Question: We have a situation where two web applications are working on the same database. They are both using TransactionScope (in c#) to encapsulate an importing routine.
We are getting a deadlock from two statements inside each of the transactionscopes. The first one is:
'''
DELETE FROM Period WHERE CompanyId = 72
'''
and the second is:
'''
insert bulk Amount ([AccountId] Int, [PeriodId] Int, [Value] Decimal(18,2)) with (CHECK_CONSTRAINTS)
'''
It's the first statement that is getting killed. Can anyone suggest how to get around this deadlock?
A few other points of interest:
- - - - - -
The database structure is:
Id
Id,CompanyId
Id
PeriodId,AccountId,Value
There is a CASCADE DELETE in place between Company and Period, Period and Amount, Company and Account.
'''
<deadlock-list>
<deadlock victim="process7373048">
<process-list>
<process id="process7373048" taskpriority="0" logused="53608" waitresource="KEY: 5:72057594040811520 (55caf8cfebcf)" waittime="262" ownerId="21707350" transactionname="user_transaction" lasttranstarted="2011-11-11T14:26:47.660" XDES="0x72af950" lockMode="U" schedulerid="1" kpid="1212" status="suspended" spid="57" sbid="2" ecid="0" priority="0" trancount="2" lastbatchstarted="2011-11-11T14:26:49.273" lastbatchcompleted="2011-11-11T14:26:49.273" clientapp=".Net SqlClient Data Provider" hostname="Fathom-1" hostpid="3396" loginname="fathom_WebUser" isolationlevel="read committed (2)" xactid="21707350" currentdb="5" lockTimeout="<PHONE>" clientoption1="671088672" clientoption2="128056">
<executionStack>
<frame procname="adhoc" line="1" sqlhandle="0x02000000bbf5661cad04d2a71e72d51fe7835afad57a3259">
DELETE FROM Period WHERE CompanyId = 105 AND Type = 7 AND DateRangeId IN (
SELECT Id
FROM DateRange
WHERE Start &gt;= &apos;20110101 00:00:00&apos;) </frame>
</executionStack>
<inputbuf>
DELETE FROM Period WHERE CompanyId = 105 AND Type = 7 AND DateRangeId IN (
SELECT Id
FROM DateRange
WHERE Start &gt;= &apos;20110101 00:00:00&apos;) </inputbuf>
</process>
<process id="process2c37e508" taskpriority="0" logused="570716" waitresource="KEY: 5:72057594040352768 (a559124170e7)" waittime="1330" ownerId="21707151" transactionname="user_transaction" lasttranstarted="2011-11-11T14:26:46.640" XDES="0x7207950" lockMode="S" schedulerid="1" kpid="3068" status="suspended" spid="58" sbid="2" ecid="0" priority="0" trancount="2" lastbatchstarted="2011-11-11T14:26:48.203" lastbatchcompleted="2011-11-11T14:26:48.203" clientapp=".Net SqlClient Data Provider" hostname="Fathom-1" hostpid="3396" loginname="fathom_WebUser" isolationlevel="read committed (2)" xactid="21707151" currentdb="5" lockTimeout="<PHONE>" clientoption1="671088672" clientoption2="128056">
<executionStack>
<frame procname="adhoc" line="1" sqlhandle="0x020000001672aa048fceb23bce7f8c54178cbbe497dba1a6">
insert bulk Amount ([AccountId] Int, [PeriodId] Int, [Value] Decimal(18,2)) with (CHECK_CONSTRAINTS) </frame>
</executionStack>
<inputbuf>
insert bulk Amount ([AccountId] Int, [PeriodId] Int, [Value] Decimal(18,2)) with (CHECK_CONSTRAINTS) </inputbuf>
</process>
</process-list>
<resource-list>
<keylock hobtid="72057594040811520" dbid="5" objectname="fathom.dbo.Period" indexname="PK_Period" id="lock2ab24500" mode="X" associatedObjectId="72057594040811520">
<owner-list>
<owner id="process2c37e508" mode="X"/>
</owner-list>
<waiter-list>
<waiter id="process7373048" mode="U" requestType="wait"/>
</waiter-list>
</keylock>
<keylock hobtid="72057594040352768" dbid="5" objectname="fathom.dbo.Account" indexname="PK_Account" id="lock1ce65980" mode="X" associatedObjectId="72057594040352768">
<owner-list>
<owner id="process7373048" mode="X"/>
</owner-list>
<waiter-list>
<waiter id="process2c37e508" mode="S" requestType="wait"/>
</waiter-list>
</keylock>
</resource-list>
</deadlock>
</deadlock-list>
'''

Execution Plan For the bulk in sert (right side)
'''
<ShowPlanXML xmlns="http://schemas.microsoft.com/sqlserver/2004/07/showplan" Version="1.1" Build="10.50.2500.0"><BatchSequence><Batch><Statements><StmtSimple><QueryPlan CachedPlanSize="40" CompileTime="4" CompileCPU="4" CompileMemory="288"><RelOp NodeId="1" PhysicalOp="Assert" LogicalOp="Assert" EstimateRows="8100" EstimateIO="0" EstimateCPU="0.005508" AvgRowSize="9" EstimatedTotalSubtreeCost="4.81146" Parallel="0" EstimateRebinds="0" EstimateRewinds="0"><OutputList/><Assert StartupExpression="0"><RelOp NodeId="2" PhysicalOp="Merge Join" LogicalOp="Left Semi Join" EstimateRows="8100" EstimateIO="0.025979" EstimateCPU="<PHONE>" AvgRowSize="9" EstimatedTotalSubtreeCost="4.80595" Parallel="0" EstimateRebinds="0" EstimateRewinds="0"><OutputList><ColumnReference Column="Expr1012"/><ColumnReference Column="Expr1013"/></OutputList><Merge ManyToMany="1"><InnerSideJoinColumns><ColumnReference Database="[fathom]" Schema="[dbo]" Table="[Period]" Column="Id"/></InnerSideJoinColumns><OuterSideJoinColumns><ColumnReference Database="[fathom]" Schema="[dbo]" Table="[Amount]" Column="PeriodId"/></OuterSideJoinColumns><Residual><ScalarOperator ScalarString="[fathom].[dbo].[Amount].[PeriodId]=[fathom].[dbo].[Period].[Id]"><Compare CompareOp="EQ"><ScalarOperator><Identifier><ColumnReference Database="[fathom]" Schema="[dbo]" Table="[Amount]" Column="PeriodId"/></Identifier></ScalarOperator><ScalarOperator><Identifier><ColumnReference Database="[fathom]" Schema="[dbo]" Table="[Period]" Column="Id"/></Identifier></ScalarOperator></Compare></ScalarOperator></Residual><RelOp NodeId="3" PhysicalOp="Sort" LogicalOp="Sort" EstimateRows="9000" EstimateIO="<PHONE>" EstimateCPU="0.465821" AvgRowSize="12" EstimatedTotalSubtreeCost="4.74537" Parallel="0" EstimateRebinds="0" EstimateRewinds="0"><OutputList><ColumnReference Database="[fathom]" Schema="[dbo]" Table="[Amount]" Column="PeriodId"/><ColumnReference Column="Expr1012"/></OutputList><MemoryFractions Input="0.42446" Output="1"/><Sort Distinct="0"><OrderBy><OrderByColumn Ascending="1"><ColumnReference Database="[fathom]" Schema="[dbo]" Table="[Amount]" Column="PeriodId"/></OrderByColumn></OrderBy><RelOp NodeId="4" PhysicalOp="Merge Join" LogicalOp="Left Semi Join" EstimateRows="9000" EstimateIO="0.027857" EstimateCPU="<PHONE>" AvgRowSize="12" EstimatedTotalSubtreeCost="4.26829" Parallel="0" EstimateRebinds="0" EstimateRewinds="0"><OutputList><ColumnReference Database="[fathom]" Schema="[dbo]" Table="[Amount]" Column="PeriodId"/><ColumnReference Column="Expr1012"/></OutputList><Merge ManyToMany="1"><InnerSideJoinColumns><ColumnReference Database="[fathom]" Schema="[dbo]" Table="[Account]" Column="Id"/></InnerSideJoinColumns><OuterSideJoinColumns><ColumnReference Database="[fathom]" Schema="[dbo]" Table="[Amount]" Column="AccountId"/></OuterSideJoinColumns><Residual><ScalarOperator ScalarString="[fathom].[dbo].[Amount].[AccountId]=[fathom].[dbo].[Account].[Id]"><Compare CompareOp="EQ"><ScalarOperator><Identifier><ColumnReference Database="[fathom]" Schema="[dbo]" Table="[Amount]" Column="AccountId"/></Identifier></ScalarOperator><ScalarOperator><Identifier><ColumnReference Database="[fathom]" Schema="[dbo]" Table="[Account]" Column="Id"/></Identifier></ScalarOperator></Compare></ScalarOperator></Residual><RelOp NodeId="5" PhysicalOp="Clustered Index Insert" LogicalOp="Insert" EstimateRows="10000" EstimateIO="0.201195" EstimateCPU="0.01" AvgRowSize="15" EstimatedTotalSubtreeCost="4.19121" Parallel="0" EstimateRebinds="0" EstimateRewinds="0"><OutputList><ColumnReference Database="[fathom]" Schema="[dbo]" Table="[Amount]" Column="AccountId"/><ColumnReference Database="[fathom]" Schema="[dbo]" Table="[Amount]" Column="PeriodId"/></OutputList><Update DMLRequestSort="1"><Object Database="[fathom]" Schema="[dbo]" Table="[Amount]" Index="[PK_Amount]" IndexKind="Clustered"/><SetPredicate><ScalarOperator ScalarString="[fathom].[dbo].[Amount].[AccountId] = RaiseIfNullInsert([!BulkInsert].[AccountId]),[fathom].[dbo].[Amount].[PeriodId] = RaiseIfNullInsert([!BulkInsert].[PeriodId]),[fathom].[dbo].[Amount].[Value] = RaiseIfNullInsert([Expr1005])"><ScalarExpressionList><ScalarOperator><MultipleAssign><Assign><ColumnReference Database="[fathom]" Schema="[dbo]" Table="[Amount]" Column="AccountId"/><ScalarOperator><Intrinsic FunctionName="RaiseIfNullInsert"><ScalarOperator><Identifier><ColumnReference Table="[!BulkInsert]" Column="AccountId"/></Identifier></ScalarOperator></Intrinsic></ScalarOperator></Assign><Assign><ColumnReference Database="[fathom]" Schema="[dbo]" Table="[Amount]" Column="PeriodId"/><ScalarOperator><Intrinsic FunctionName="RaiseIfNullInsert"><ScalarOperator><Identifier><ColumnReference Table="[!BulkInsert]" Column="PeriodId"/></Identifier></ScalarOperator></Intrinsic></ScalarOperator></Assign><Assign><ColumnReference Database="[fathom]" Schema="[dbo]" Table="[Amount]" Column="Value"/><ScalarOperator><Intrinsic FunctionName="RaiseIfNullInsert"><ScalarOperator><Identifier><ColumnReference Column="Expr1005"/></Identifier></ScalarOperator></Intrinsic></ScalarOperator></Assign></MultipleAssign></ScalarOperator></ScalarExpressionList></ScalarOperator></SetPredicate><RelOp NodeId="6" PhysicalOp="Sort" LogicalOp="Sort" EstimateRows="10000" EstimateIO="<PHONE>" EstimateCPU="0.60342" AvgRowSize="24" EstimatedTotalSubtreeCost="3.98001" Parallel="0" EstimateRebinds="0" EstimateRewinds="0"><OutputList><ColumnReference Table="[!BulkInsert]" Column="AccountId"/><ColumnReference Table="[!BulkInsert]" Column="PeriodId"/><ColumnReference Column="Expr1005"/></OutputList><MemoryFractions Input="1" Output="0.57554"/><Sort Distinct="0"><OrderBy><OrderByColumn Ascending="1"><ColumnReference Table="[!BulkInsert]" Column="AccountId"/></OrderByColumn><OrderByColumn Ascending="1"><ColumnReference Table="[!BulkInsert]" Column="PeriodId"/></OrderByColumn></OrderBy><RelOp NodeId="7" PhysicalOp="Compute Scalar" LogicalOp="Compute Scalar" EstimateRows="10000" EstimateIO="0" EstimateCPU="0.001" AvgRowSize="24" EstimatedTotalSubtreeCost="3.36533" Parallel="0" EstimateRebinds="0" EstimateRewinds="0"><OutputList><ColumnReference Table="[!BulkInsert]" Column="AccountId"/><ColumnReference Table="[!BulkInsert]" Column="PeriodId"/><ColumnReference Column="Expr1005"/></OutputList><ComputeScalar><DefinedValues><DefinedValue><ColumnReference Column="Expr1005"/><ScalarOperator ScalarString="CONVERT_IMPLICIT(decimal(18,2),[!BulkInsert].[Value],0)"><Convert DataType="decimal" Precision="18" Scale="2" Style="0" Implicit="1"><ScalarOperator><Identifier><ColumnReference Table="[!BulkInsert]" Column="Value"/></Identifier></ScalarOperator></Convert></ScalarOperator></DefinedValue></DefinedValues><RelOp NodeId="8" PhysicalOp="Top" LogicalOp="Top" EstimateRows="10000" EstimateIO="0" EstimateCPU="0.001" AvgRowSize="24" EstimatedTotalSubtreeCost="3.36433" Parallel="0" EstimateRebinds="0" EstimateRewinds="0"><OutputList><ColumnReference Table="[!BulkInsert]" Column="AccountId"/><ColumnReference Table="[!BulkInsert]" Column="PeriodId"/><ColumnReference Table="[!BulkInsert]" Column="Value"/></OutputList><Top RowCount="1" IsPercent="0" WithTies="0"><TopExpression><ScalarOperator ScalarString="(0)"><Const ConstValue="(0)"/></ScalarOperator></TopExpression><RelOp NodeId="9" PhysicalOp="Remote Scan" LogicalOp="Remote Scan" EstimateRows="10000" EstimateIO="0" EstimateCPU="3.36333" AvgRowSize="24" EstimatedTotalSubtreeCost="3.36333" Parallel="0" EstimateRebinds="0" EstimateRewinds="0"><OutputList><ColumnReference Table="[!BulkInsert]" Column="AccountId"/><ColumnReference Table="[!BulkInsert]" Column="PeriodId"/><ColumnReference Table="[!BulkInsert]" Column="Value"/></OutputList><RemoteScan RemoteObject="STREAM"/></RelOp></Top></RelOp></ComputeScalar></RelOp></Sort></RelOp></Update></RelOp><RelOp NodeId="14" PhysicalOp="Clustered Index Scan" LogicalOp="Clustered Index Scan" EstimateRows="907" EstimateIO="<PHONE>" EstimateCPU="<PHONE>" AvgRowSize="11" EstimatedTotalSubtreeCost="<PHONE>" TableCardinality="907" Parallel="0" EstimateRebinds="0" EstimateRewinds="0"><OutputList><ColumnReference Database="[fathom]" Schema="[dbo]" Table="[Account]" Column="Id"/></OutputList><IndexScan Ordered="1" ScanDirection="FORWARD" ForcedIndex="1" ForceSeek="0" ForceScan="0" NoExpandHint="0"><DefinedValues><DefinedValue><ColumnReference Database="[fathom]" Schema="[dbo]" Table="[Account]" Column="Id"/></DefinedValue></DefinedValues><Object Database="[fathom]" Schema="[dbo]" Table="[Account]" Index="[PK_Account]" IndexKind="Clustered"/></IndexScan></RelOp></Merge></RelOp></Sort></RelOp><RelOp NodeId="16" PhysicalOp="Clustered Index Scan" LogicalOp="Clustered Index Scan" EstimateRows="150" EstimateIO="0.003125" EstimateCPU="0.000322" AvgRowSize="11" EstimatedTotalSubtreeCost="0.003447" TableCardinality="150" Parallel="0" EstimateRebinds="0" EstimateRewinds="0"><OutputList><ColumnReference Database="[fathom]" Schema="[dbo]" Table="[Period]" Column="Id"/></OutputList><IndexScan Ordered="1" ScanDirection="FORWARD" ForcedIndex="1" ForceSeek="0" ForceScan="0" NoExpandHint="0"><DefinedValues><DefinedValue><ColumnReference Database="[fathom]" Schema="[dbo]" Table="[Period]" Column="Id"/></DefinedValue></DefinedValues><Object Database="[fathom]" Schema="[dbo]" Table="[Period]" Index="[PK_Period]" IndexKind="Clustered"/></IndexScan></RelOp></Merge></RelOp><Predicate><ScalarOperator ScalarString="CASE WHEN [Expr1012] IS NULL THEN (0) ELSE CASE WHEN [Expr1013] IS NULL THEN (1) ELSE NULL END END"><IF><Condition><ScalarOperator><Logical Operation="IS NULL"><ScalarOperator><Identifier><ColumnReference Column="Expr1012"/></Identifier></ScalarOperator></Logical></ScalarOperator></Condition><Then><ScalarOperator><Const ConstValue="(0)"/></ScalarOperator></Then><Else><ScalarOperator><IF><Condition><ScalarOperator><Logical Operation="IS NULL"><ScalarOperator><Identifier><ColumnReference Column="Expr1013"/></Identifier></ScalarOperator></Logical></ScalarOperator></Condition><Then><ScalarOperator><Const ConstValue="(1)"/></ScalarOperator></Then><Else><ScalarOperator><Const ConstValue="NULL"/></ScalarOperator></Else></IF></ScalarOperator></Else></IF></ScalarOperator></Predicate></Assert></RelOp></QueryPlan></StmtSimple></Statements></Batch></BatchSequence></ShowPlanXML>
'''
Execution plan for left side (delete)
'''
<ShowPlanXML xmlns="http://schemas.microsoft.com/sqlserver/2004/07/showplan" Version="1.1" Build="10.50.2500.0"><BatchSequence><Batch><Statements><StmtSimple><QueryPlan CachedPlanSize="104" CompileTime="9" CompileCPU="9" CompileMemory="544"><MissingIndexes><MissingIndexGroup Impact="34.2748"><MissingIndex Database="[fathom]" Schema="[dbo]" Table="[Amount]"><ColumnGroup Usage="EQUALITY"><Column Name="[PeriodId]" ColumnId="2"/></ColumnGroup><ColumnGroup Usage="INCLUDE"><Column Name="[AccountId]" ColumnId="1"/></ColumnGroup></MissingIndex></MissingIndexGroup><MissingIndexGroup Impact="46.6451"><MissingIndex Database="[fathom]" Schema="[dbo]" Table="[Result]"><ColumnGroup Usage="EQUALITY"><Column Name="[PeriodId]" ColumnId="2"/></ColumnGroup><ColumnGroup Usage="INCLUDE"><Column Name="[MetricId]" ColumnId="1"/></ColumnGroup></MissingIndex></MissingIndexGroup></MissingIndexes><RelOp NodeId="1" PhysicalOp="Sequence" LogicalOp="Sequence" EstimateRows="119.191" EstimateIO="0" EstimateCPU="0.000233964" AvgRowSize="9" EstimatedTotalSubtreeCost="0.49074" Parallel="0" EstimateRebinds="0" EstimateRewinds="0"><OutputList/><Sequence><RelOp NodeId="2" PhysicalOp="Table Spool" LogicalOp="Eager Spool" EstimateRows="1" EstimateIO="0" EstimateCPU="2.54684e-005" AvgRowSize="11" EstimatedTotalSubtreeCost="0.<PHONE>" Parallel="0" EstimateRebinds="0" EstimateRewinds="0"><OutputList><ColumnReference Database="[fathom]" Schema="[dbo]" Table="[Period]" Column="Id"/></OutputList><Spool><RelOp NodeId="3" PhysicalOp="Clustered Index Delete" LogicalOp="Delete" EstimateRows="1" EstimateIO="0.01" EstimateCPU="1e-006" AvgRowSize="11" EstimatedTotalSubtreeCost="0.01685" Parallel="0" EstimateRebinds="0" EstimateRewinds="0"><OutputList><ColumnReference Database="[fathom]" Schema="[dbo]" Table="[Period]" Column="Id"/></OutputList><Update DMLRequestSort="0"><Object Database="[fathom]" Schema="[dbo]" Table="[Period]" Index="[PK_Period]" IndexKind="Clustered"/><RelOp NodeId="4" PhysicalOp="Top" LogicalOp="Top" EstimateRows="1" EstimateIO="0" EstimateCPU="1e-007" AvgRowSize="11" EstimatedTotalSubtreeCost="0.<PHONE>" Parallel="0" EstimateRebinds="0" EstimateRewinds="0"><OutputList><ColumnReference Database="[fathom]" Schema="[dbo]" Table="[Period]" Column="Id"/></OutputList><Top RowCount="1" IsPercent="0" WithTies="0"><TopExpression><ScalarOperator ScalarString="(0)"><Const ConstValue="(0)"/></ScalarOperator></TopExpression><RelOp NodeId="6" PhysicalOp="Nested Loops" LogicalOp="Inner Join" EstimateRows="1" EstimateIO="0" EstimateCPU="4.18e-006" AvgRowSize="11" EstimatedTotalSubtreeCost="0.<PHONE>" Parallel="0" EstimateRebinds="0" EstimateRewinds="0"><OutputList><ColumnReference Database="[fathom]" Schema="[dbo]" Table="[Period]" Column="Id"/></OutputList><NestedLoops Optimized="0"><OuterReferences><ColumnReference Database="[fathom]" Schema="[dbo]" Table="[Period]" Column="DateRangeId"/></OuterReferences><RelOp NodeId="7" PhysicalOp="Clustered Index Scan" LogicalOp="Clustered Index Scan" EstimateRows="1" EstimateIO="0.003125" EstimateCPU="<PHONE>" AvgRowSize="20" EstimatedTotalSubtreeCost="<PHONE>" TableCardinality="141" Parallel="0" EstimateRebinds="0" EstimateRewinds="0"><OutputList><ColumnReference Database="[fathom]" Schema="[dbo]" Table="[Period]" Column="Id"/><ColumnReference Database="[fathom]" Schema="[dbo]" Table="[Period]" Column="DateRangeId"/></OutputList><IndexScan Ordered="1" ForcedIndex="0" ForceScan="0" NoExpandHint="0"><DefinedValues><DefinedValue><ColumnReference Database="[fathom]" Schema="[dbo]" Table="[Period]" Column="Id"/></DefinedValue><DefinedValue><ColumnReference Database="[fathom]" Schema="[dbo]" Table="[Period]" Column="DateRangeId"/></DefinedValue></DefinedValues><Object Database="[fathom]" Schema="[dbo]" Table="[Period]" Index="[PK_Period]" IndexKind="Clustered"/><Predicate><ScalarOperator ScalarString="[fathom].[dbo].[Period].[CompanyId]=(118) AND [fathom].[dbo].[Period].[Type]=(10)"><Logical Operation="AND"><ScalarOperator><Compare CompareOp="EQ"><ScalarOperator><Identifier><ColumnReference Database="[fathom]" Schema="[dbo]" Table="[Period]" Column="CompanyId"/></Identifier></ScalarOperator><ScalarOperator><Const ConstValue="(118)"/></ScalarOperator></Compare></ScalarOperator><ScalarOperator><Compare CompareOp="EQ"><ScalarOperator><Identifier><ColumnReference Database="[fathom]" Schema="[dbo]" Table="[Period]" Column="Type"/></Identifier></ScalarOperator><ScalarOperator><Const ConstValue="(10)"/></ScalarOperator></Compare></ScalarOperator></Logical></ScalarOperator></Predicate></IndexScan></RelOp><RelOp NodeId="8" PhysicalOp="Clustered Index Seek" LogicalOp="Clustered Index Seek" EstimateRows="1" EstimateIO="0.003125" EstimateCPU="<PHONE>" AvgRowSize="10" EstimatedTotalSubtreeCost="<PHONE>" TableCardinality="2554" Parallel="0" EstimateRebinds="0" EstimateRewinds="0"><OutputList/><IndexScan Ordered="1" ScanDirection="FORWARD" ForcedIndex="0" ForceSeek="0" ForceScan="0" NoExpandHint="0"><DefinedValues/><Object Database="[fathom]" Schema="[dbo]" Table="[DateRange]" Index="[PK_DateRange]" IndexKind="Clustered"/><SeekPredicates><SeekPredicateNew><SeekKeys><Prefix ScanType="EQ"><RangeColumns><ColumnReference Database="[fathom]" Schema="[dbo]" Table="[DateRange]" Column="Id"/></RangeColumns><RangeExpressions><ScalarOperator ScalarString="[fathom].[dbo].[Period].[DateRangeId]"><Identifier><ColumnReference Database="[fathom]" Schema="[dbo]" Table="[Period]" Column="DateRangeId"/></Identifier></ScalarOperator></RangeExpressions></Prefix></SeekKeys></SeekPredicateNew></SeekPredicates><Predicate><ScalarOperator ScalarString="[fathom].[dbo].[DateRange].[Start]&gt;=&apos;2011-07-01&apos;"><Compare CompareOp="GE"><ScalarOperator><Identifier><ColumnReference Database="[fathom]" Schema="[dbo]" Table="[DateRange]" Column="Start"/></Identifier></ScalarOperator><ScalarOperator><Const ConstValue="&apos;2011-07-01&apos;"/></ScalarOperator></Compare></ScalarOperator></Predicate></IndexScan></RelOp></NestedLoops></RelOp></Top></RelOp></Update></RelOp></Spool></RelOp><RelOp NodeId="11" PhysicalOp="Clustered Index Delete" LogicalOp="Delete" EstimateRows="107.939" EstimateIO="<PHONE>" EstimateCPU="0.000107939" AvgRowSize="9" EstimatedTotalSubtreeCost="0.261311" Parallel="0" EstimateRebinds="0" EstimateRewinds="0"><OutputList/><Update DMLRequestSort="1"><Object Database="[fathom]" Schema="[dbo]" Table="[Result]" Index="[PK_RatioResult]" IndexKind="Clustered"/><RelOp NodeId="13" PhysicalOp="Sort" LogicalOp="Sort" EstimateRows="107.939" EstimateIO="<PHONE>" EstimateCPU="<PHONE>" AvgRowSize="19" EstimatedTotalSubtreeCost="0.249583" Parallel="0" EstimateRebinds="0" EstimateRewinds="0"><OutputList><ColumnReference Database="[fathom]" Schema="[dbo]" Table="[Period]" Column="Id"/><ColumnReference Database="[fathom]" Schema="[dbo]" Table="[Result]" Column="MetricId"/></OutputList><MemoryFractions Input="1" Output="1"/><Sort Distinct="0"><OrderBy><OrderByColumn Ascending="1"><ColumnReference Database="[fathom]" Schema="[dbo]" Table="[Result]" Column="MetricId"/></OrderByColumn><OrderByColumn Ascending="1"><ColumnReference Database="[fathom]" Schema="[dbo]" Table="[Period]" Column="Id"/></OrderByColumn></OrderBy><RelOp NodeId="14" PhysicalOp="Hash Match" LogicalOp="Inner Join" EstimateRows="107.939" EstimateIO="0" EstimateCPU="<PHONE>" AvgRowSize="19" EstimatedTotalSubtreeCost="0.237084" Parallel="0" EstimateRebinds="0" EstimateRewinds="0"><OutputList><ColumnReference Database="[fathom]" Schema="[dbo]" Table="[Period]" Column="Id"/><ColumnReference Database="[fathom]" Schema="[dbo]" Table="[Result]" Column="MetricId"/><ColumnReference Database="[fathom]" Schema="[dbo]" Table="[Result]" Column="PeriodId"/></OutputList><MemoryFractions Input="0" Output="0"/><Hash><DefinedValues/><HashKeysBuild><ColumnReference Database="[fathom]" Schema="[dbo]" Table="[Period]" Column="Id"/></HashKeysBuild><HashKeysProbe><ColumnReference Database="[fathom]" Schema="[dbo]" Table="[Result]" Column="PeriodId"/></HashKeysProbe><RelOp NodeId="15" PhysicalOp="Table Spool" LogicalOp="Eager Spool" EstimateRows="1" EstimateIO="0" EstimateCPU="2.54684e-005" AvgRowSize="11" EstimatedTotalSubtreeCost="0.<PHONE>" Parallel="0" EstimateRebinds="0" EstimateRewinds="0"><OutputList><ColumnReference Database="[fathom]" Schema="[dbo]" Table="[Period]" Column="Id"/></OutputList><Spool PrimaryNodeId="2"/></RelOp><RelOp NodeId="16" PhysicalOp="Clustered Index Scan" LogicalOp="Clustered Index Scan" EstimateRows="14974" EstimateIO="0.129792" EstimateCPU="<PHONE>" AvgRowSize="15" EstimatedTotalSubtreeCost="0.14642" TableCardinality="14974" Parallel="0" EstimateRebinds="0" EstimateRewinds="0"><OutputList><ColumnReference Database="[fathom]" Schema="[dbo]" Table="[Result]" Column="MetricId"/><ColumnReference Database="[fathom]" Schema="[dbo]" Table="[Result]" Column="PeriodId"/></OutputList><IndexScan Ordered="1" ForcedIndex="0" ForceScan="0" NoExpandHint="0"><DefinedValues><DefinedValue><ColumnReference Database="[fathom]" Schema="[dbo]" Table="[Result]" Column="MetricId"/></DefinedValue><DefinedValue><ColumnReference Database="[fathom]" Schema="[dbo]" Table="[Result]" Column="PeriodId"/></DefinedValue></DefinedValues><Object Database="[fathom]" Schema="[dbo]" Table="[Result]" Index="[PK_RatioResult]" IndexKind="Clustered"/></IndexScan></RelOp></Hash></RelOp></Sort></RelOp></Update></RelOp><RelOp NodeId="21" PhysicalOp="Clustered Index Delete" LogicalOp="Delete" EstimateRows="5.83333" EstimateIO="0.01" EstimateCPU="5.83333e-006" AvgRowSize="9" EstimatedTotalSubtreeCost="<PHONE>" Parallel="0" EstimateRebinds="0" EstimateRewinds="0"><OutputList/><Update DMLRequestSort="0"><Object Database="[fathom]" Schema="[dbo]" Table="[PeriodAlert]" Index="[PK_PeriodAlert]" IndexKind="Clustered"/><RelOp NodeId="22" PhysicalOp="Hash Match" LogicalOp="Inner Join" EstimateRows="5.83333" EstimateIO="0" EstimateCPU="<PHONE>" AvgRowSize="15" EstimatedTotalSubtreeCost="<PHONE>" Parallel="0" EstimateRebinds="0" EstimateRewinds="0"><OutputList><ColumnReference Database="[fathom]" Schema="[dbo]" Table="[PeriodAlert]" Column="AlertId"/><ColumnReference Database="[fathom]" Schema="[dbo]" Table="[PeriodAlert]" Column="PeriodId"/></OutputList><MemoryFractions Input="0" Output="0"/><Hash><DefinedValues/><HashKeysBuild><ColumnReference Database="[fathom]" Schema="[dbo]" Table="[Period]" Column="Id"/></HashKeysBuild><HashKeysProbe><ColumnReference Database="[fathom]" Schema="[dbo]" Table="[PeriodAlert]" Column="PeriodId"/></HashKeysProbe><RelOp NodeId="23" PhysicalOp="Table Spool" LogicalOp="Eager Spool" EstimateRows="1" EstimateIO="0" EstimateCPU="2.54684e-005" AvgRowSize="11" EstimatedTotalSubtreeCost="0.<PHONE>" Parallel="0" EstimateRebinds="0" EstimateRewinds="0"><OutputList><ColumnReference Database="[fathom]" Schema="[dbo]" Table="[Period]" Column="Id"/></OutputList><Spool PrimaryNodeId="2"/></RelOp><RelOp NodeId="24" PhysicalOp="Clustered Index Scan" LogicalOp="Clustered Index Scan" EstimateRows="140" EstimateIO="0.<PHONE>" EstimateCPU="0.000311" AvgRowSize="15" EstimatedTotalSubtreeCost="0.<PHONE>" TableCardinality="140" Parallel="0" EstimateRebinds="0" EstimateRewinds="0"><OutputList><ColumnReference Database="[fathom]" Schema="[dbo]" Table="[PeriodAlert]" Column="AlertId"/><ColumnReference Database="[fathom]" Schema="[dbo]" Table="[PeriodAlert]" Column="PeriodId"/></OutputList><IndexScan Ordered="1" ForcedIndex="0" ForceScan="0" NoExpandHint="0"><DefinedValues><DefinedValue><ColumnReference Database="[fathom]" Schema="[dbo]" Table="[PeriodAlert]" Column="AlertId"/></DefinedValue><DefinedValue><ColumnReference Database="[fathom]" Schema="[dbo]" Table="[PeriodAlert]" Column="PeriodId"/></DefinedValue></DefinedValues><Object Database="[fathom]" Schema="[dbo]" Table="[PeriodAlert]" Index="[PK_PeriodAlert]" IndexKind="Clustered"/></IndexScan></RelOp></Hash></RelOp></Update></RelOp><RelOp NodeId="26" PhysicalOp="Clustered Index Delete" LogicalOp="Delete" EstimateRows="119.191" EstimateIO="0.01" EstimateCPU="0.000119191" AvgRowSize="9" EstimatedTotalSubtreeCost="0.186497" Parallel="0" EstimateRebinds="0" EstimateRewinds="0"><OutputList/><Update DMLRequestSort="0"><Object Database="[fathom]" Schema="[dbo]" Table="[Amount]" Index="[PK_Amount]" IndexKind="Clustered"/><RelOp NodeId="27" PhysicalOp="Hash Match" LogicalOp="Inner Join" EstimateRows="119.191" EstimateIO="0" EstimateCPU="<PHONE>" AvgRowSize="15" EstimatedTotalSubtreeCost="0.176378" Parallel="0" EstimateRebinds="0" EstimateRewinds="0"><OutputList><ColumnReference Database="[fathom]" Schema="[dbo]" Table="[Amount]" Column="AccountId"/><ColumnReference Database="[fathom]" Schema="[dbo]" Table="[Amount]" Column="PeriodId"/></OutputList><MemoryFractions Input="0" Output="0"/><Hash><DefinedValues/><HashKeysBuild><ColumnReference Database="[fathom]" Schema="[dbo]" Table="[Period]" Column="Id"/></HashKeysBuild><HashKeysProbe><ColumnReference Database="[fathom]" Schema="[dbo]" Table="[Amount]" Column="PeriodId"/></HashKeysProbe><RelOp NodeId="28" PhysicalOp="Table Spool" LogicalOp="Eager Spool" EstimateRows="1" EstimateIO="0" EstimateCPU="2.54684e-005" AvgRowSize="11" EstimatedTotalSubtreeCost="0.<PHONE>" Parallel="0" EstimateRebinds="0" EstimateRewinds="0"><OutputList><ColumnReference Database="[fathom]" Schema="[dbo]" Table="[Period]" Column="Id"/></OutputList><Spool PrimaryNodeId="2"/></RelOp><RelOp NodeId="29" PhysicalOp="Clustered Index Scan" LogicalOp="Clustered Index Scan" EstimateRows="16806" EstimateIO="<PHONE>" EstimateCPU="<PHONE>" AvgRowSize="15" EstimatedTotalSubtreeCost="<PHONE>" TableCardinality="16806" Parallel="0" EstimateRebinds="0" EstimateRewinds="0"><OutputList><ColumnReference Database="[fathom]" Schema="[dbo]" Table="[Amount]" Column="AccountId"/><ColumnReference Database="[fathom]" Schema="[dbo]" Table="[Amount]" Column="PeriodId"/></OutputList><IndexScan Ordered="1" ForcedIndex="0" ForceScan="0" NoExpandHint="0"><DefinedValues><DefinedValue><ColumnReference Database="[fathom]" Schema="[dbo]" Table="[Amount]" Column="AccountId"/></DefinedValue><DefinedValue><ColumnReference Database="[fathom]" Schema="[dbo]" Table="[Amount]" Column="PeriodId"/></DefinedValue></DefinedValues><Object Database="[fathom]" Schema="[dbo]" Table="[Amount]" Index="[PK_Amount]" IndexKind="Clustered"/></IndexScan></RelOp></Hash></RelOp></Update></RelOp></Sequence></RelOp></QueryPlan></StmtSimple></Statements></Batch></BatchSequence></ShowPlanXML>
'''
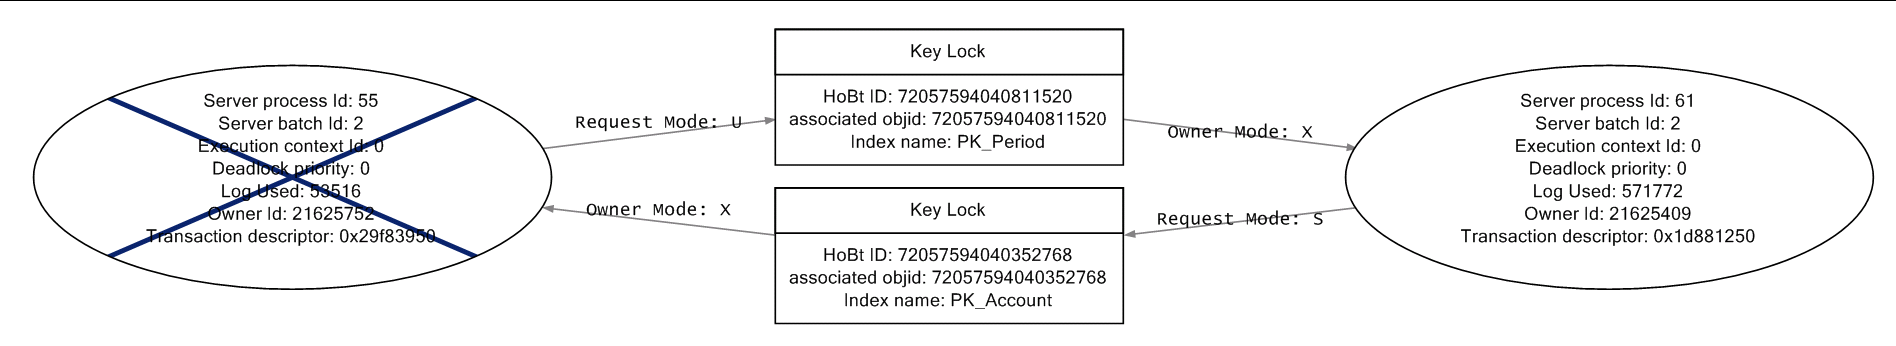
Answer: In my opinion, the main cause is the execution plan for the next statement:
'''
DELETE FROM Period WHERE CompanyId = 105 AND Type = 7 AND DateRangeId IN (
SELECT Id
FROM DateRange
WHERE Start >= '20110101 00:00:00')
'''
The execution plan for this 'DELETE' has at least two problematics 'SCAN' operators (to see the graphical view of the XML execution plans I have used the free version of 'SQL Sentry Plan Explorer' <URL>:

I would create the next indices:
'''
CREATE /*UNIQUE*/ INDEX IN_Result_PeriodId_MetricId
ON dbo.Result (PeriodId, MetricId);
CREATE /*UNIQUE*/ INDEX IN_Amount_PeriodId_AccountId
ON dbo.Amount(PeriodId, AccountId);
--Optional
CREATE /*UNIQUE*/ INDEX IN_PeriodAlert_PeriodId_AlertId
ON dbo.PeriodAlert(PeriodId, AlertId);
'''
If these indices are UNIQUE please uncomment.